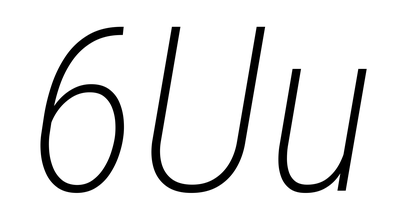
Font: Roboto-Italic_Condensed_ExtraLight_Italic